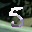
Label: 5